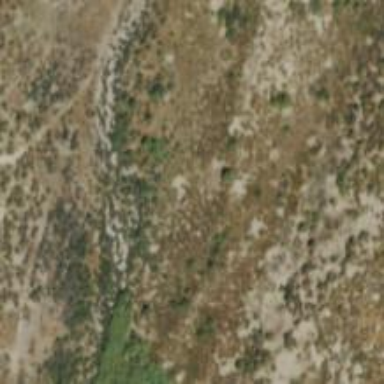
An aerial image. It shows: Patch of scrub vegetation.